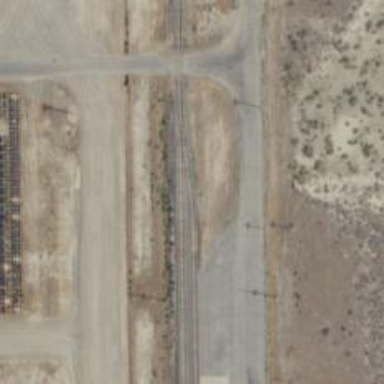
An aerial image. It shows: Railway siding for service.